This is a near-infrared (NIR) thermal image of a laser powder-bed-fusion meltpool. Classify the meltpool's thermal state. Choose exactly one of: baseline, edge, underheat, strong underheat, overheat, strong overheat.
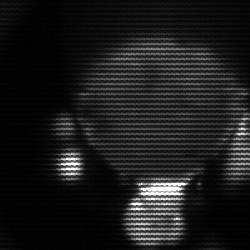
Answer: edge